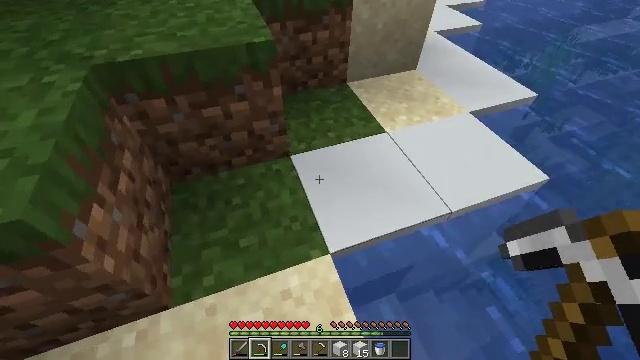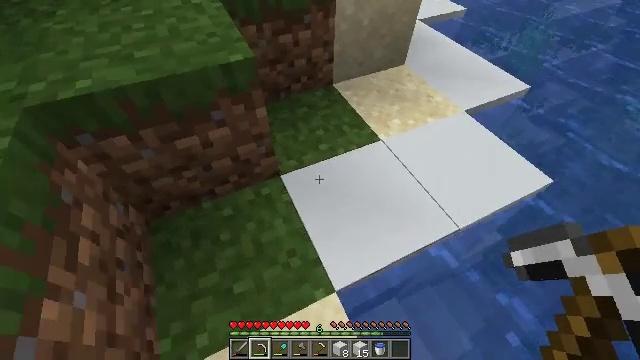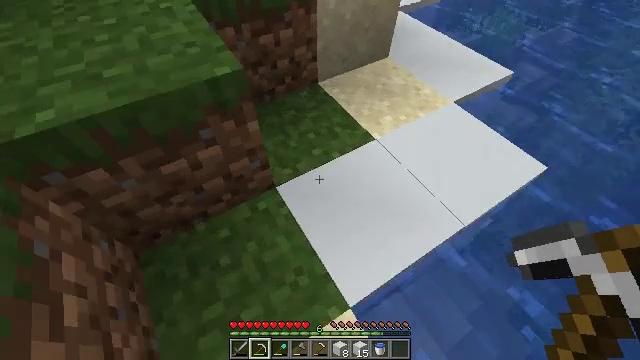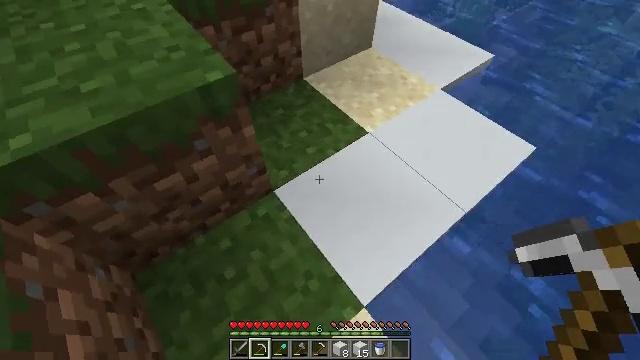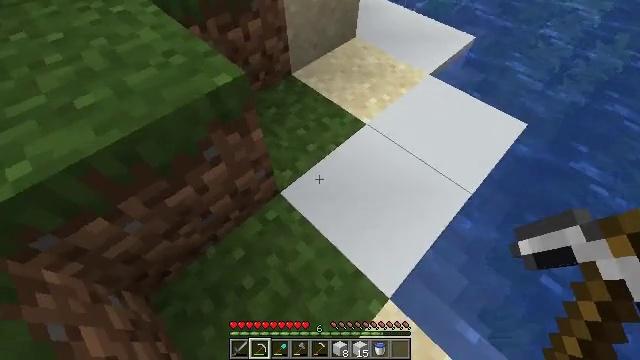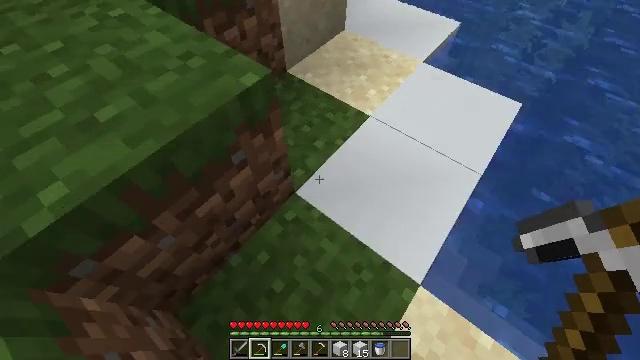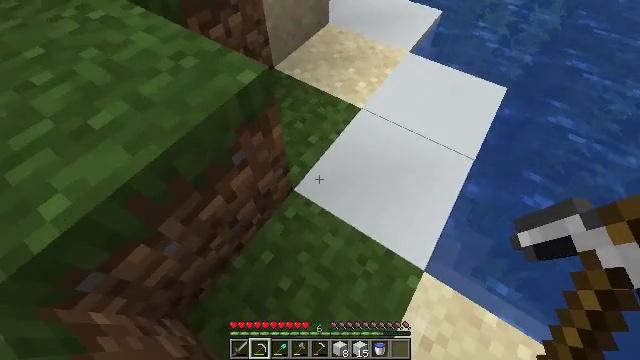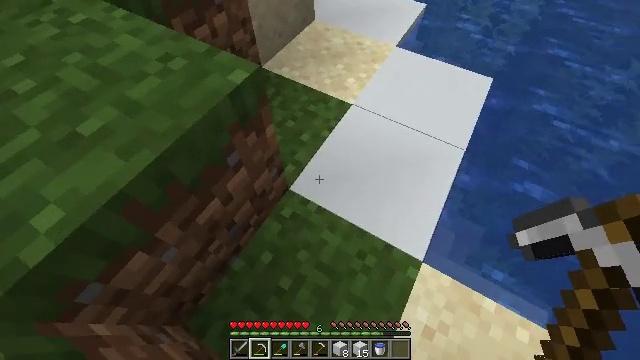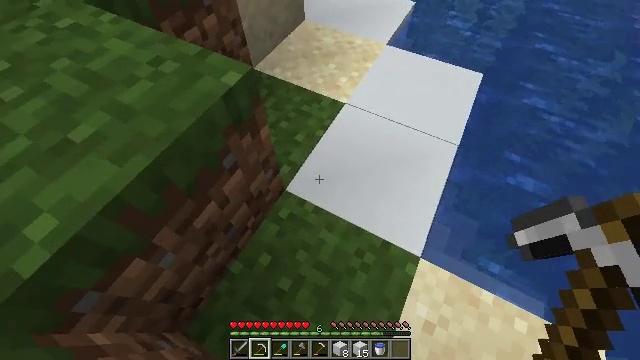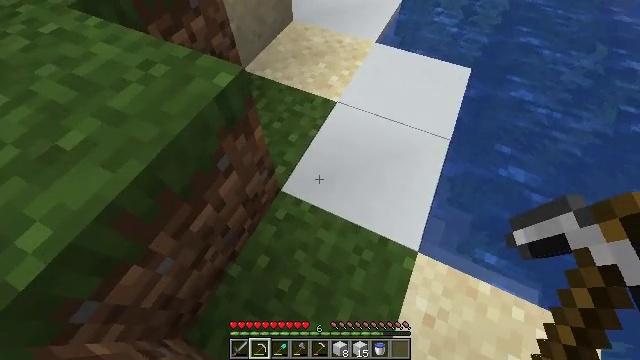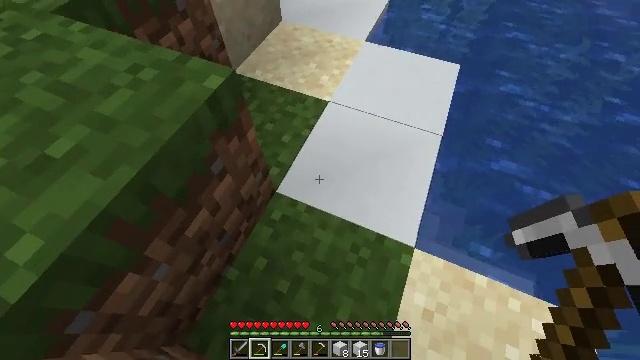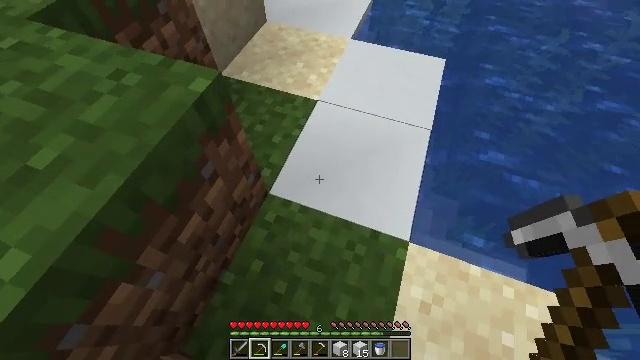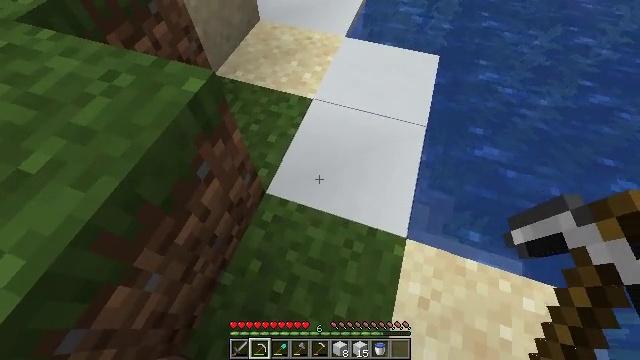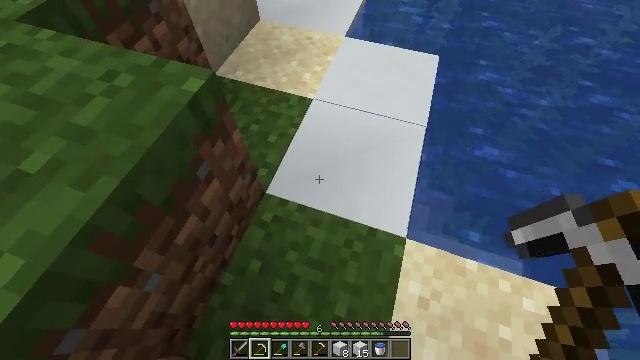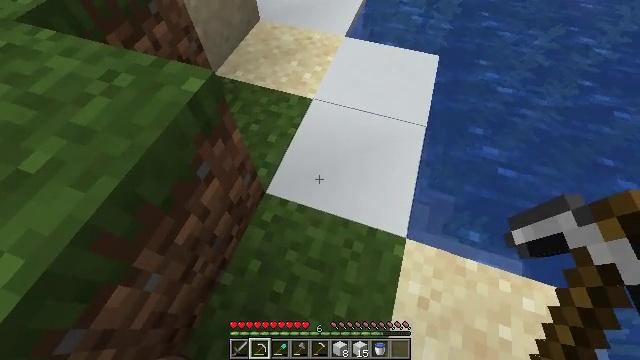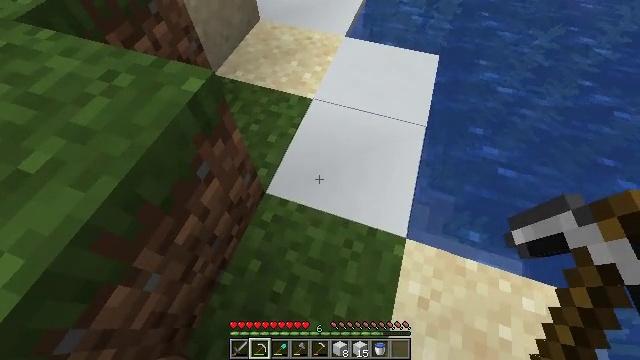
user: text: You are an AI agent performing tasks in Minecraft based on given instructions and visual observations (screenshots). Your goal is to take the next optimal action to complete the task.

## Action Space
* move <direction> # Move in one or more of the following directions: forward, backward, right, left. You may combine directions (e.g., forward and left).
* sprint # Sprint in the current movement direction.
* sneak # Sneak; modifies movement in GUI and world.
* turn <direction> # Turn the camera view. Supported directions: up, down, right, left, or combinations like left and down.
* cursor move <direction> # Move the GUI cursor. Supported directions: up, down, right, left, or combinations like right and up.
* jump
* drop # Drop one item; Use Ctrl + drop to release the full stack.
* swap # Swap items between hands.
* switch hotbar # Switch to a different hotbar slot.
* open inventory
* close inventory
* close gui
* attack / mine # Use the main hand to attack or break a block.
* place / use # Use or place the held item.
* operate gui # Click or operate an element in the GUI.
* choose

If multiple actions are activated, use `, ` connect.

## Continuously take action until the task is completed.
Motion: motion action
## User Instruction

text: Use tools to mine the white concrete.
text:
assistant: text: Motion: move forward and move left, turn right and down
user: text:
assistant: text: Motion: move forward and move left, turn right and down
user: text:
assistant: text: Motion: move left, turn right and down
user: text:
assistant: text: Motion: move left, turn right and down
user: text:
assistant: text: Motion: turn right
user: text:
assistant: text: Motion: turn right
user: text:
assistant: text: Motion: turn right
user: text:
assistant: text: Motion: turn right
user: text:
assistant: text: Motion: turn right
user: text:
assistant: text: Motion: turn right
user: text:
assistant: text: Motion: turn right
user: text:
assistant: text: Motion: turn right
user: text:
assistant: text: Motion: no_op
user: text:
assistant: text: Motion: no_op
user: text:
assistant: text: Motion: no_op
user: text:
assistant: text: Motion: attack / mine
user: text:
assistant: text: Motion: attack / mine
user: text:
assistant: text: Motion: attack / mine
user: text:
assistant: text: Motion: turn right and up, attack / mine
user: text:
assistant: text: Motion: turn right, attack / mine
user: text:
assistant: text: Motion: attack / mine
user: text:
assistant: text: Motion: attack / mine
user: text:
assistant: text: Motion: attack / mine
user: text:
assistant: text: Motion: turn right, attack / mine
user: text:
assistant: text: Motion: turn right, attack / mine
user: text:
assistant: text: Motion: move forward, attack / mine
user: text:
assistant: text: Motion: move forward, attack / mine
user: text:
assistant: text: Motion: move forward, turn right and down, attack / mine
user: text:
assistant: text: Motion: move forward, turn right, attack / mine
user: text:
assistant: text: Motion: attack / mine